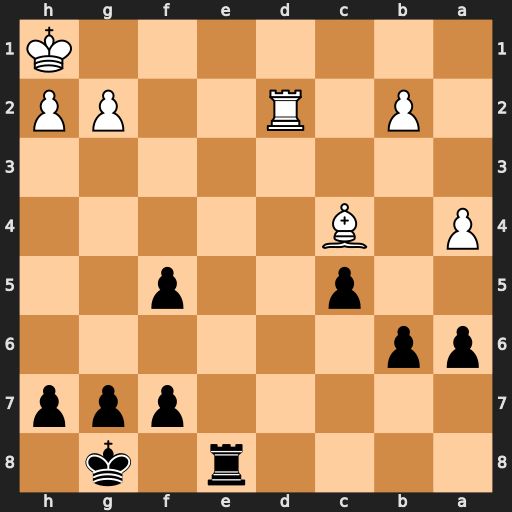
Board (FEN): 4r1k1/5ppp/pp6/2p2p2/P1B5/8/1P1R2PP/7K
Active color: b
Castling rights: -
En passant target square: -
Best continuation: Re1+ Bf1 Rxf1#